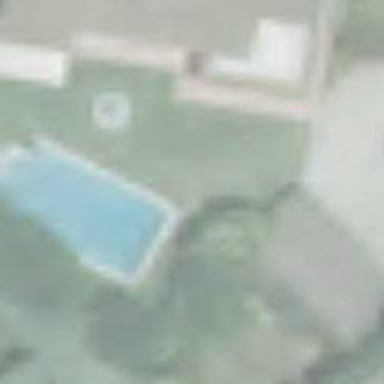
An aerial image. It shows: Swimming pool located in leisure land.